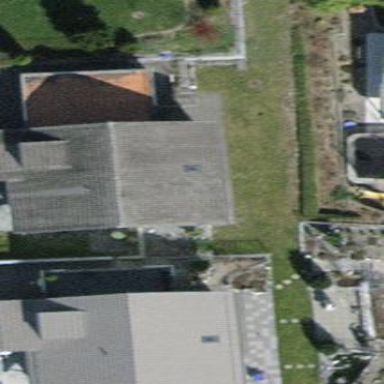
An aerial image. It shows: Detached building with gabled tile roof.